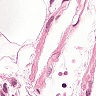
Metastatic tissue present: no